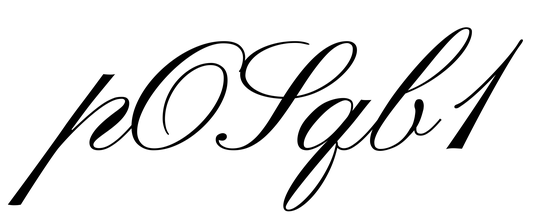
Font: PinyonScript-Regular